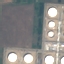
Label: Industrial